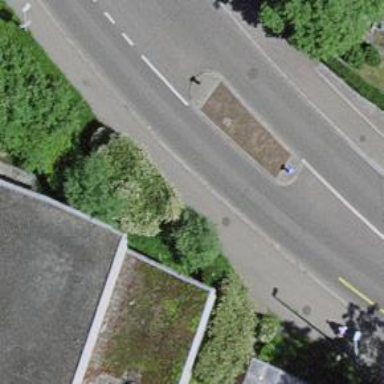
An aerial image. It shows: Traffic calming island.